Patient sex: M
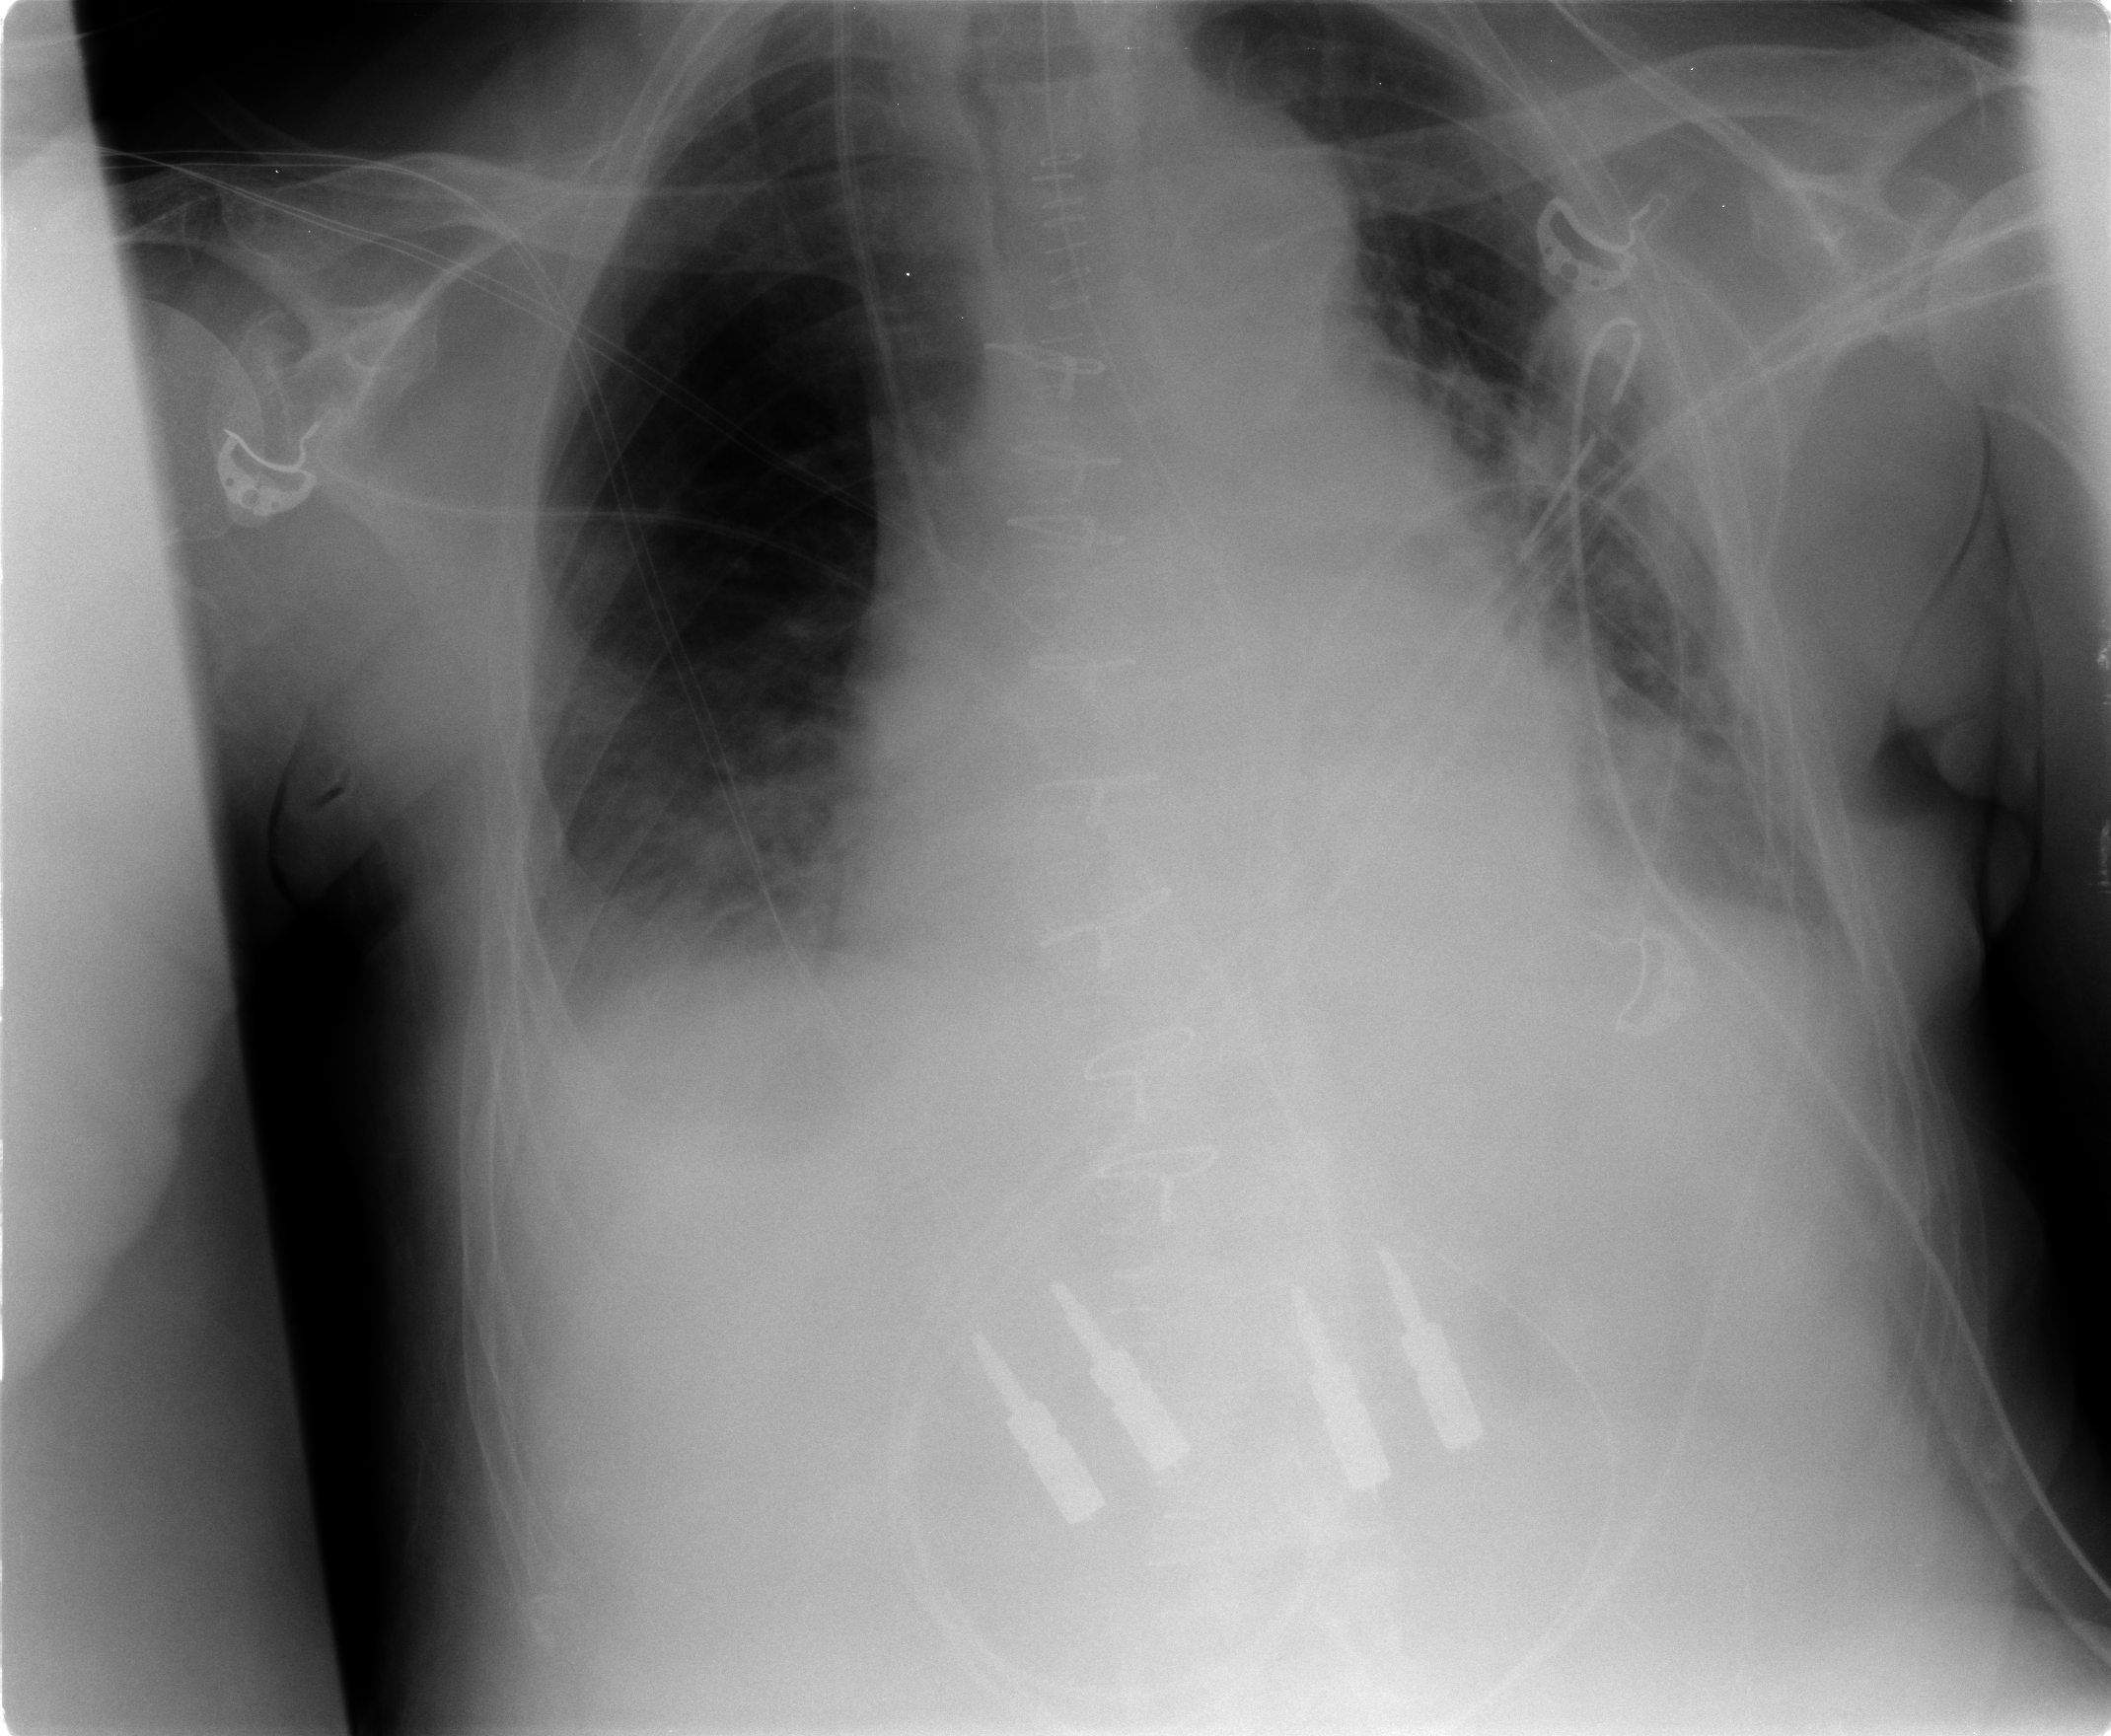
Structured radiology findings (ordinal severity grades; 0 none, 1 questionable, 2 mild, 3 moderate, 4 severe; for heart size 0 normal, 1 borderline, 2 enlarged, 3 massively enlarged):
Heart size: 2
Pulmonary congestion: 2
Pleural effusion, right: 2
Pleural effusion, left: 2
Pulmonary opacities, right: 0
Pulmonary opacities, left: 0
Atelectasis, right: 2
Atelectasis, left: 3